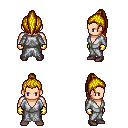
a pixel art fantasy rpg character, male body template, human, light skin, white robe, metal pants, blonde long topknot hairstyle, gold gloves, maroon shoes, four views (front, back, left, right), 2x2 character sprite sheet, small pixel art, hard edges, no anti-aliasing